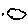
Label: cloud